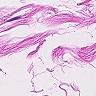
Metastatic tissue present: no